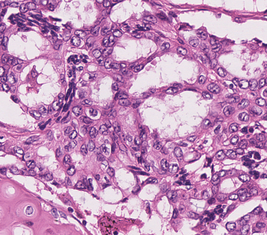
Tumor epithelial tissue: yes
Tumor-associated stroma tissue: no
Normal tissue: no